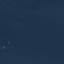
Label: SeaLake